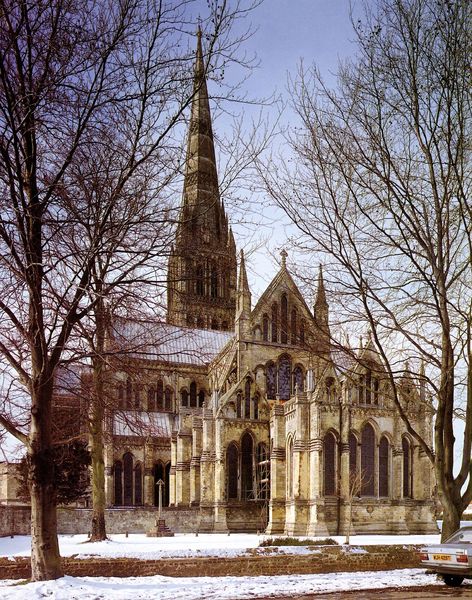
Titel: Kathedrale Salisbury/Wiltshire
Standort: Salisbury (EU - GB)
Schlagwörter: baum, himmel, bäume, gelb, kirchturm, fenster, glas, hell, licht, schwarz, säulen, dach, gebäude, schnee, architektur, sockel, spitze, stein, steine, kirche, gotik, wald, turm, bogen, giebel, mauer, tag, winter, platz, auto, treppe, foto, fotografie, kreuz, dom, helm, gesims, sandstein, gotisch, fotographie, fialen, aut, turmhelm, buntglasfenster, kennzeichen, kichenschiff, gotik#, #strasse, gotk